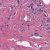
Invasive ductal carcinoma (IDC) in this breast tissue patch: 1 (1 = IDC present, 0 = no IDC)